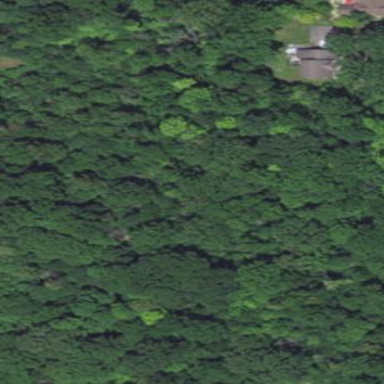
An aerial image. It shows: Nature reserve within woodland area.